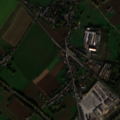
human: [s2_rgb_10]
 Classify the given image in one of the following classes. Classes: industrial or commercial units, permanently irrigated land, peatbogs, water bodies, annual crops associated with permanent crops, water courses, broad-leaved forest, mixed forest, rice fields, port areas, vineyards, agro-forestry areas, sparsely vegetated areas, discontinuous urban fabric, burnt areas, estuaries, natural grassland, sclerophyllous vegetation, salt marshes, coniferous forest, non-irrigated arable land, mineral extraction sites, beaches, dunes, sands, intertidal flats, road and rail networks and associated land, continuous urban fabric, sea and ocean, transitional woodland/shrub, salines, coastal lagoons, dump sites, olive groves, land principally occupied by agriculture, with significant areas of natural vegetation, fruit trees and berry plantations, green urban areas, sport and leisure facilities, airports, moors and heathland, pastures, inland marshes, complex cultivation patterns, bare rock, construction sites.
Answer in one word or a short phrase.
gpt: discontinuous urban fabric, industrial or commercial units, non-irrigated arable land, pastures, complex cultivation patterns